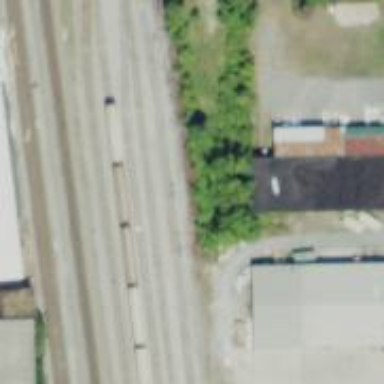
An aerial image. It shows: Abandoned railway yard is depicted.